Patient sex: M
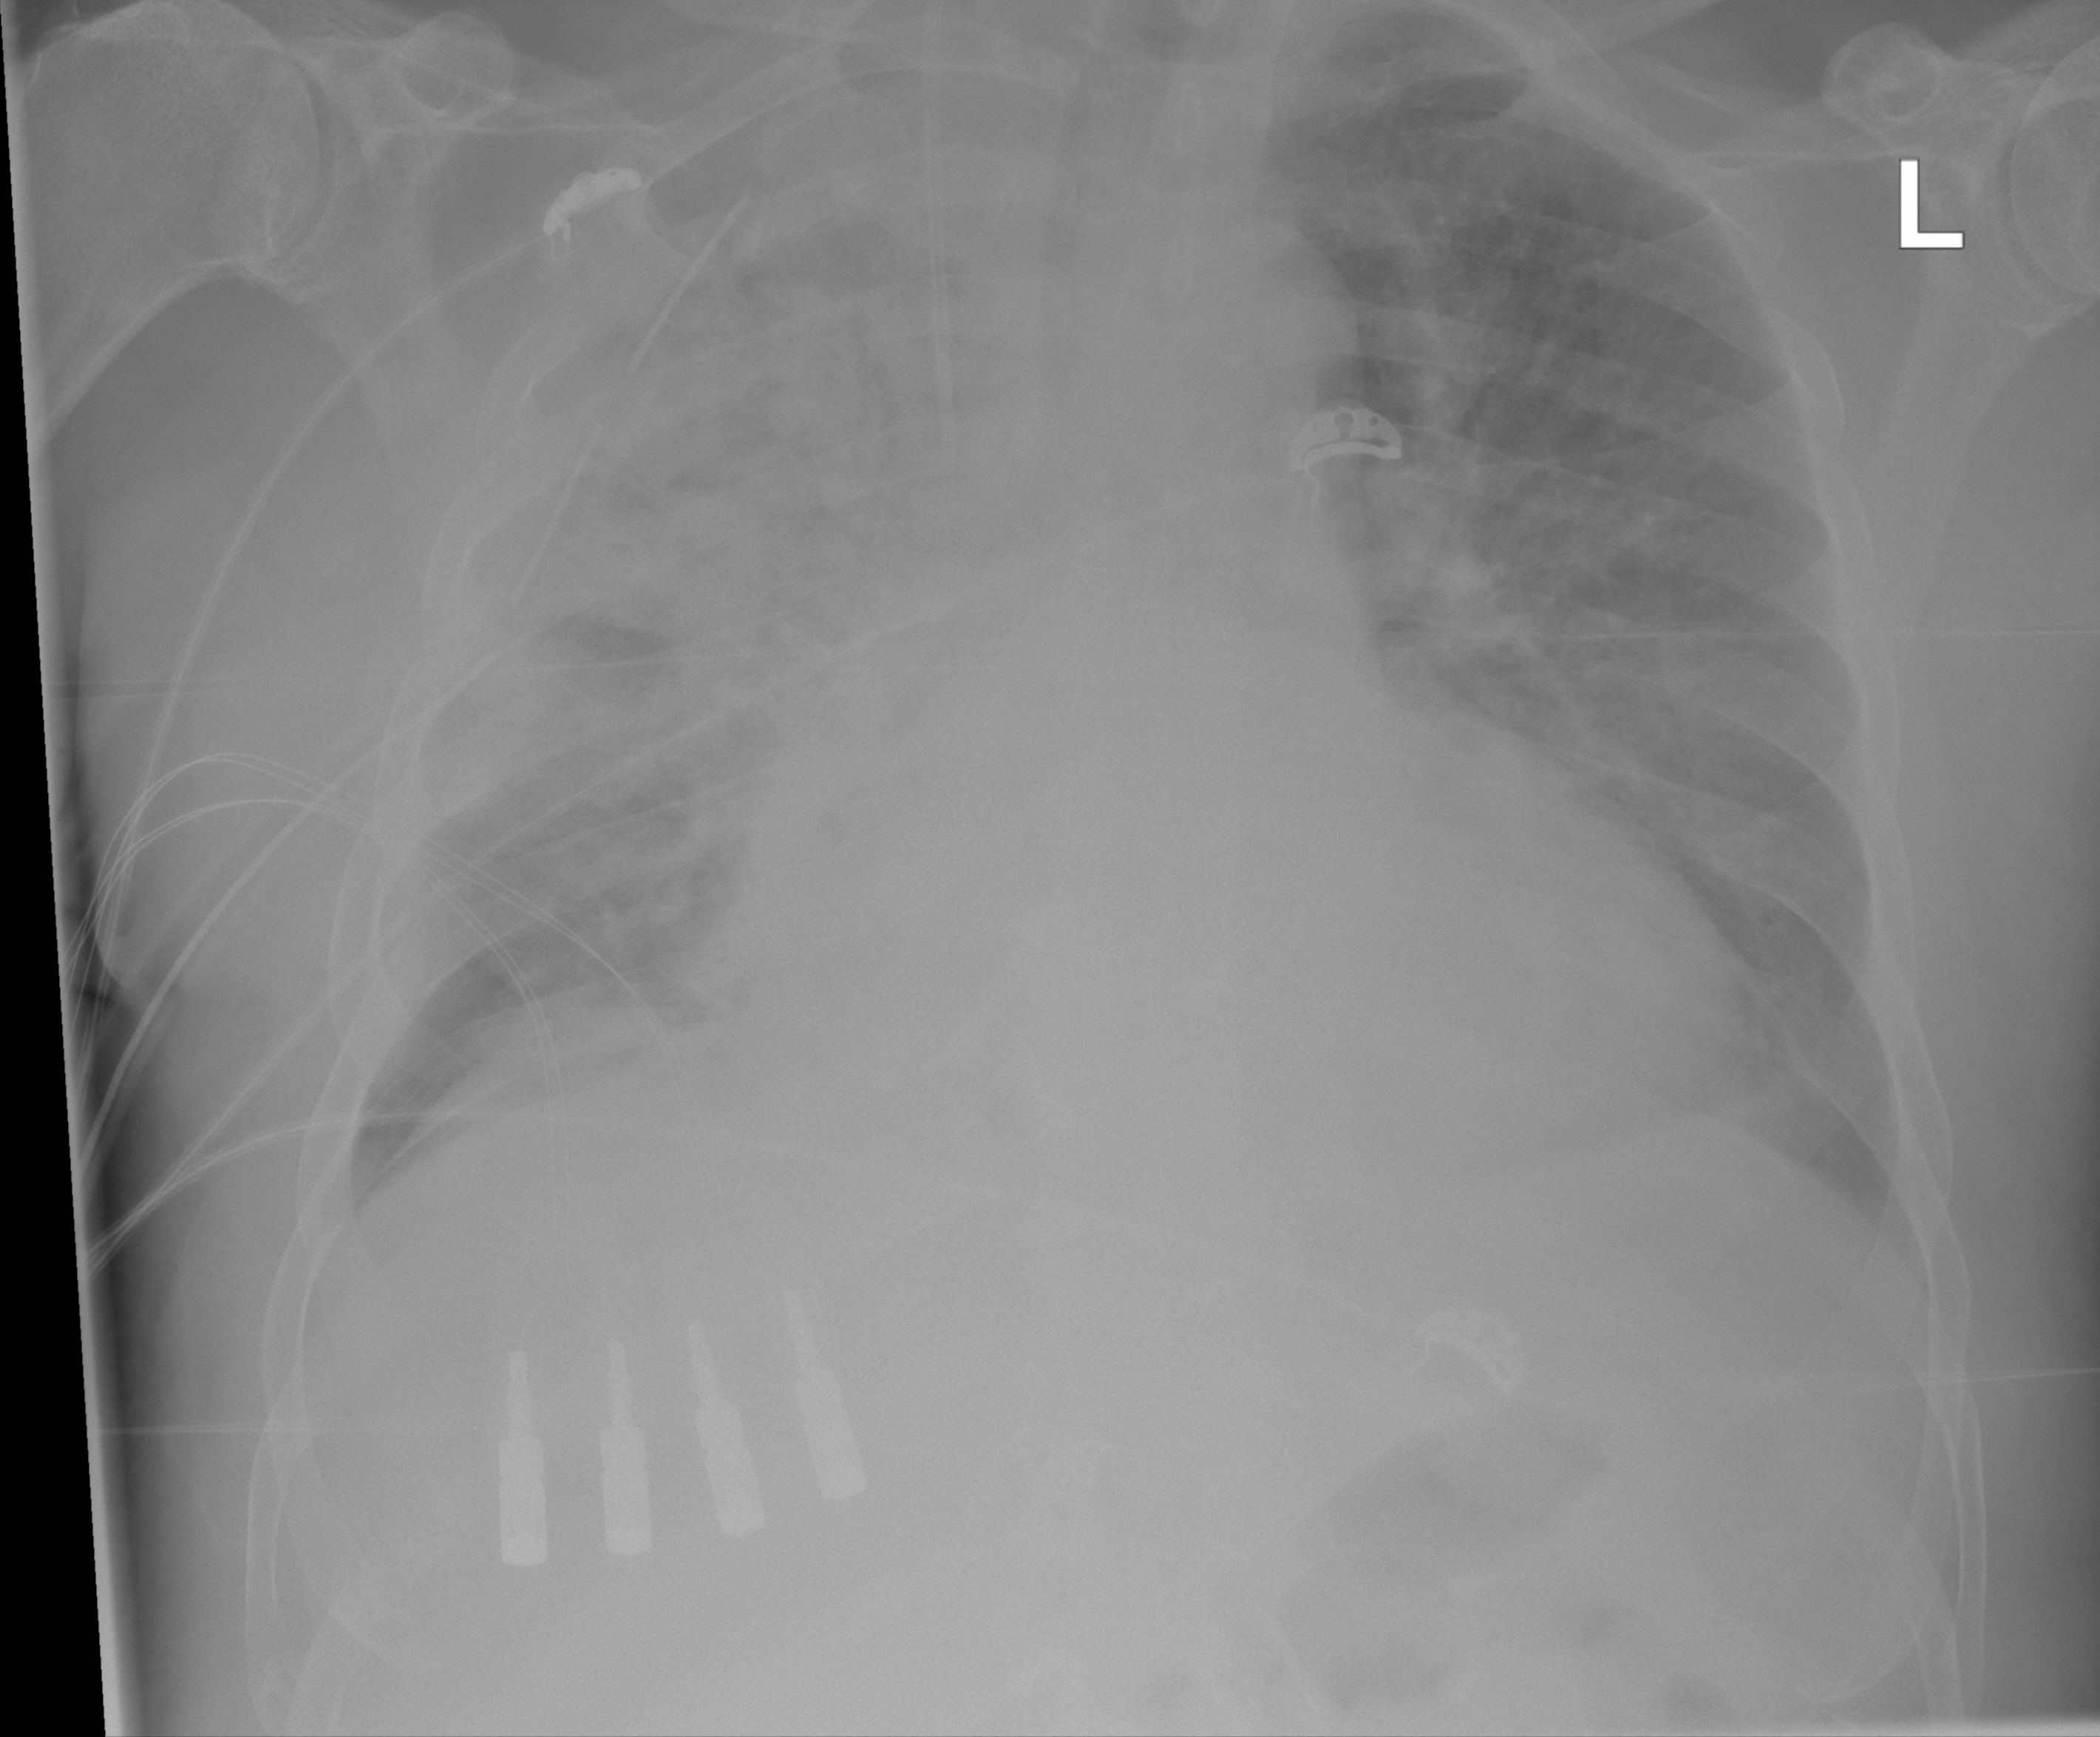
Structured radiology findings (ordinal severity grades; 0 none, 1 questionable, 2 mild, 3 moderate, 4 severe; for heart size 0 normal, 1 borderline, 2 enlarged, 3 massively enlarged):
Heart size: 2
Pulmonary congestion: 1
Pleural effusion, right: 0
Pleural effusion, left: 0
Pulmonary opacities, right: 4
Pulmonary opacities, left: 2
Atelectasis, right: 3
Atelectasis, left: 0